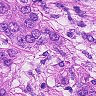
Metastatic tissue present: yes